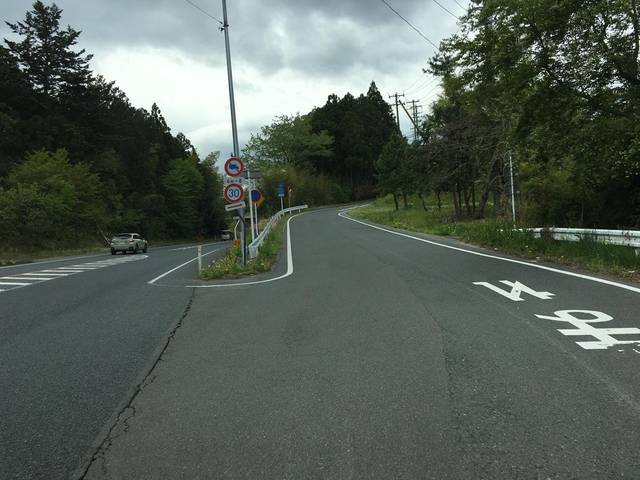
Region: Japan
Coordinates: 37.817, 140.922